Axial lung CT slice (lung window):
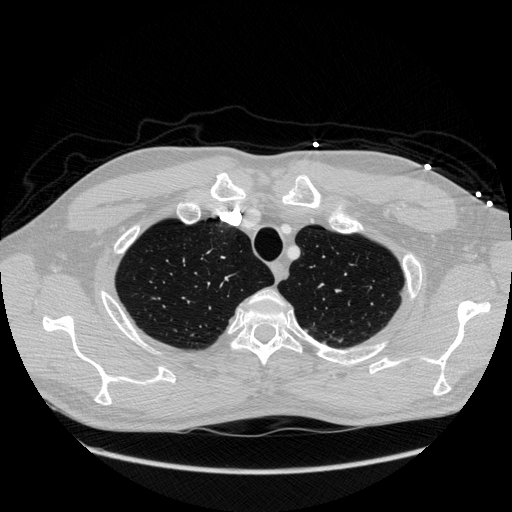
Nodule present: no